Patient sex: M
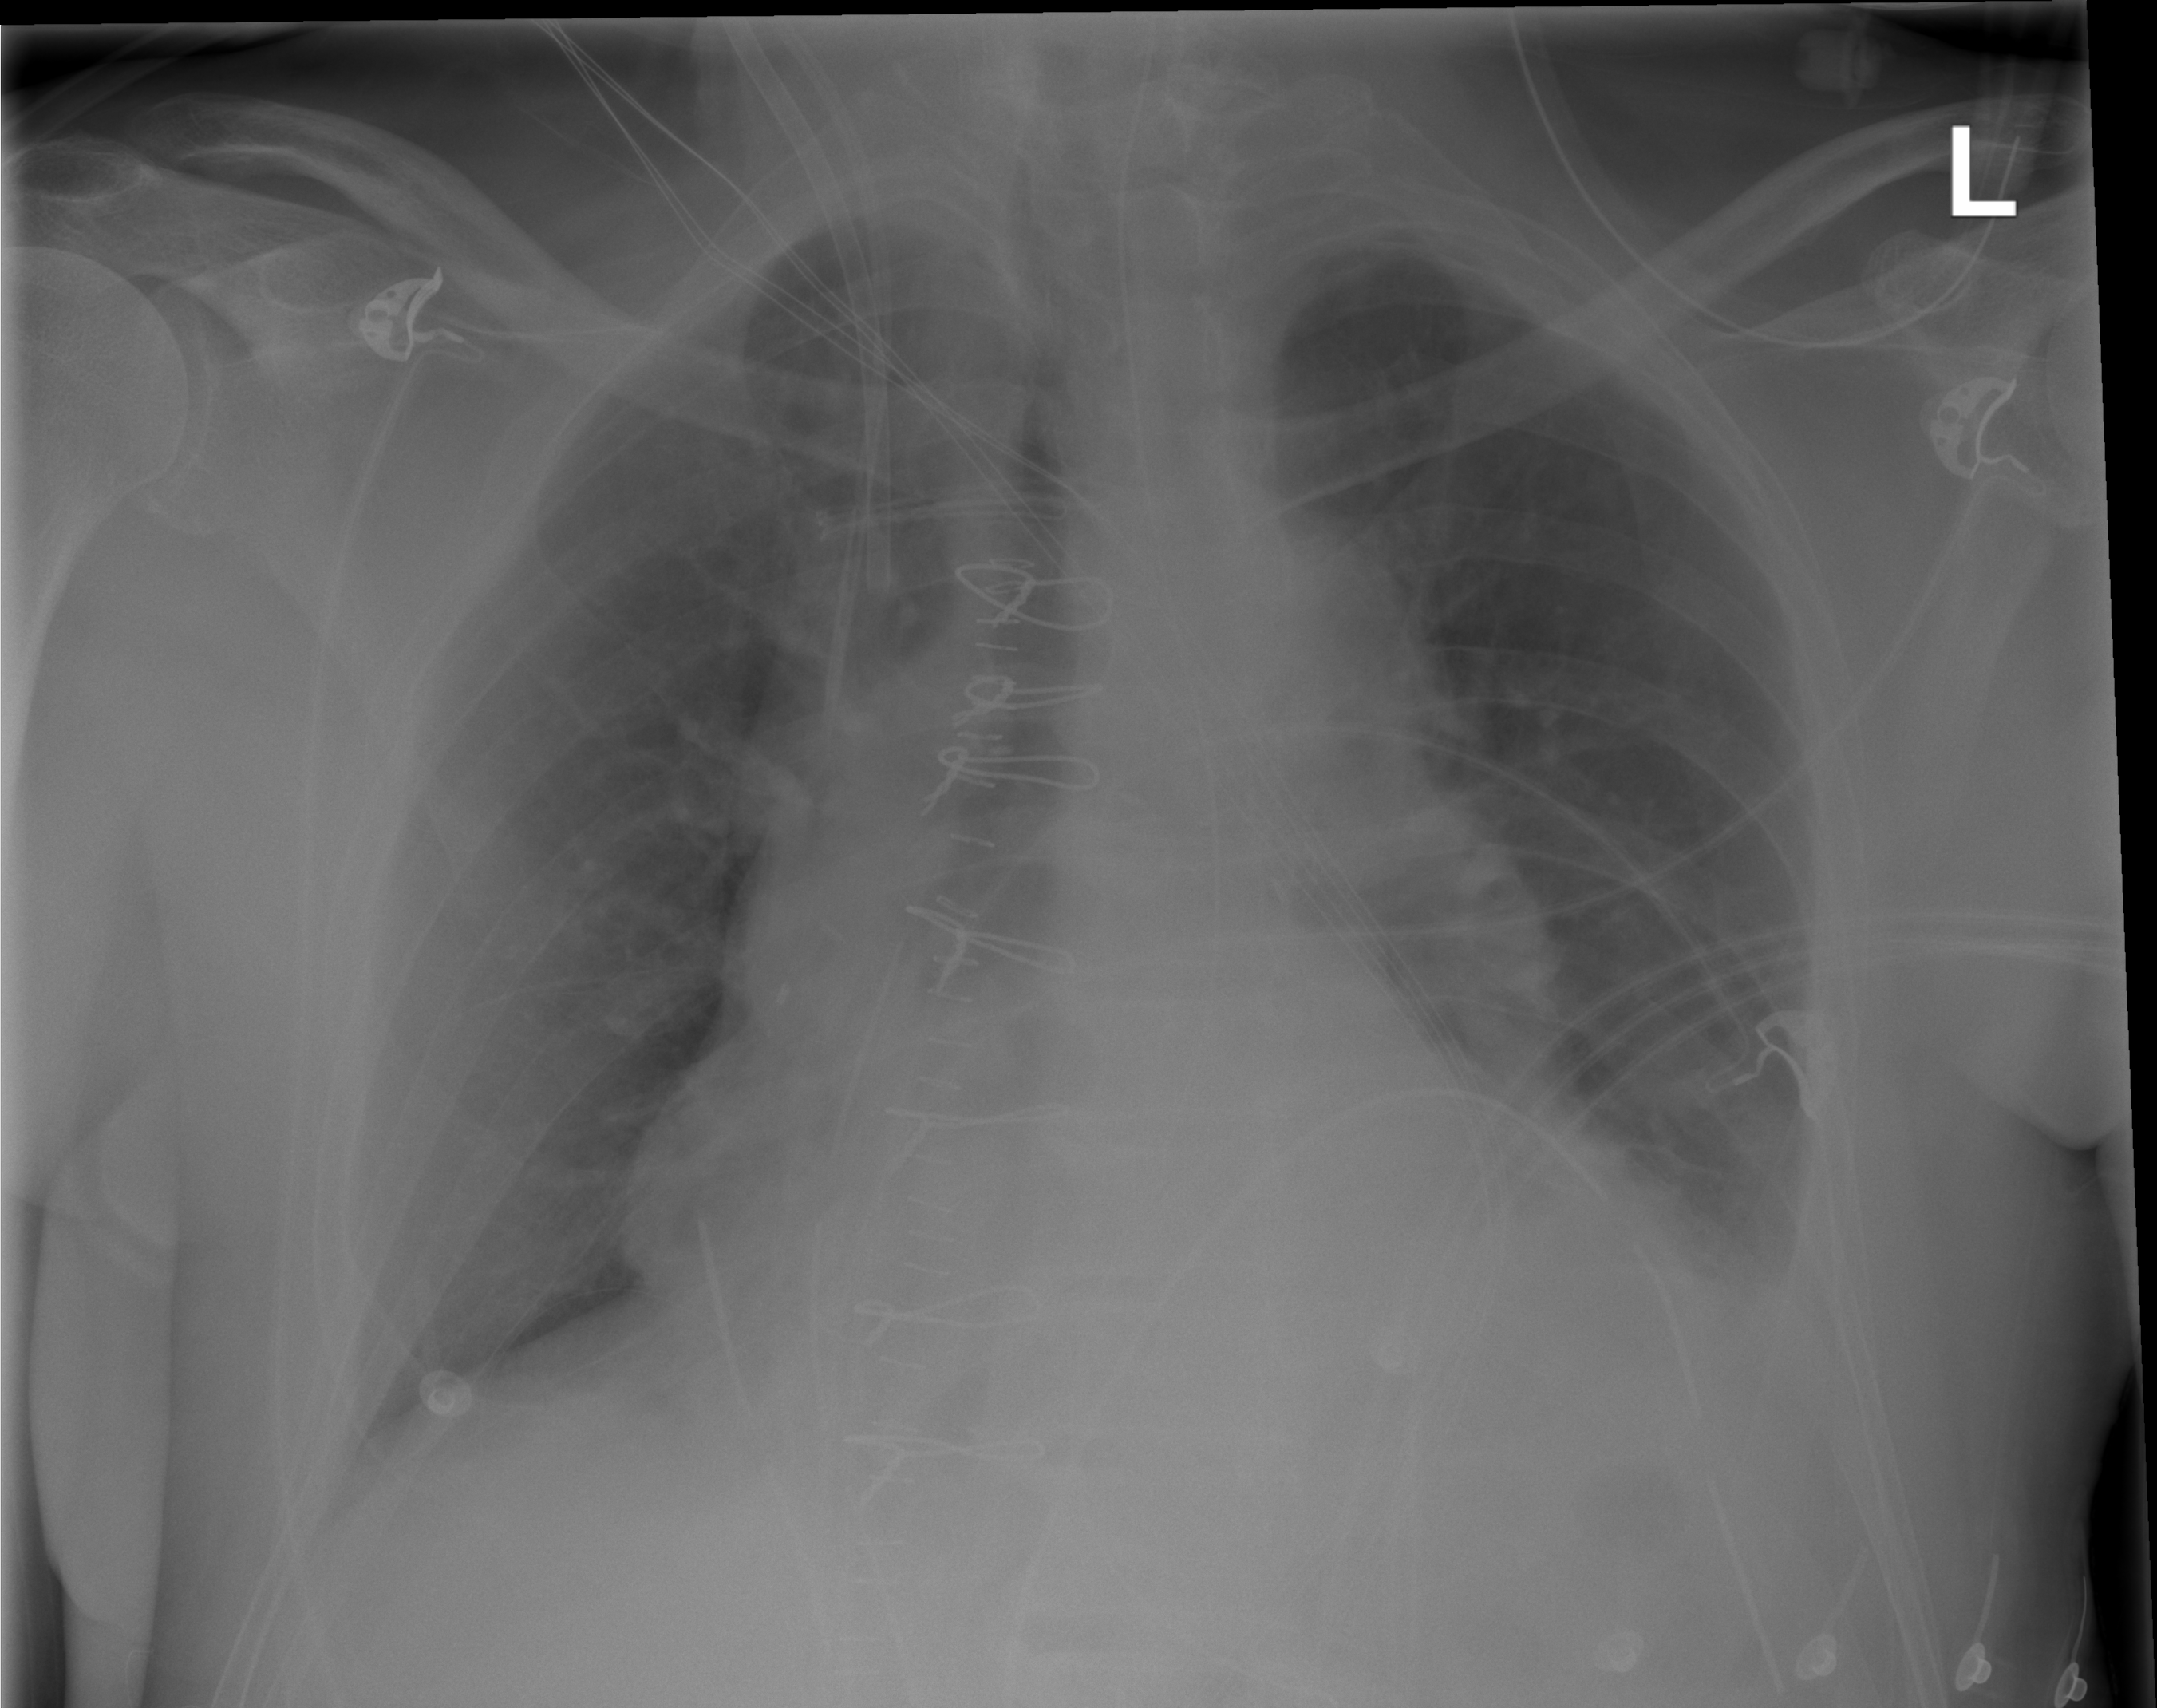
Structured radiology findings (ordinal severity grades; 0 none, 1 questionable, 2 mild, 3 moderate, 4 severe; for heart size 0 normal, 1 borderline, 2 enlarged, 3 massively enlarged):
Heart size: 2
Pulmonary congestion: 2
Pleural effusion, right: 2
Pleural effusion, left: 2
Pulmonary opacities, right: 0
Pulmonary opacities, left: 0
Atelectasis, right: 2
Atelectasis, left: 2